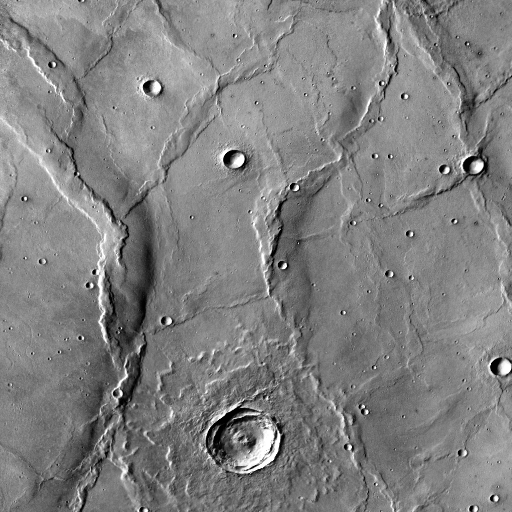
Crater classes present: Background, Other, Layered